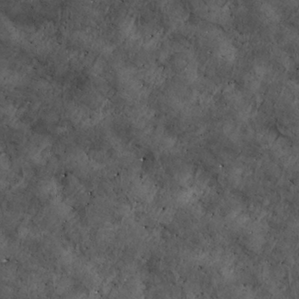
Label: non_frost